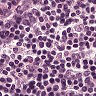
Metastatic tissue present: no